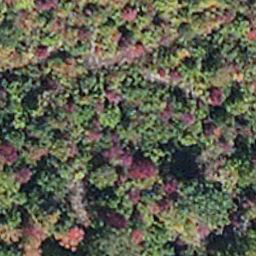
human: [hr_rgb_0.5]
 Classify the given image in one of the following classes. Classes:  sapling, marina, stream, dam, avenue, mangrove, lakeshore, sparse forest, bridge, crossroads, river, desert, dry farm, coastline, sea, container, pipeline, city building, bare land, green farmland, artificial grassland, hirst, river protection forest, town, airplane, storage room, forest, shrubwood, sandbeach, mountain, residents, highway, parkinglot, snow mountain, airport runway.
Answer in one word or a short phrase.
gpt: mangrove